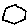
Label: hexagon